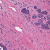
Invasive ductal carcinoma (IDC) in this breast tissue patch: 0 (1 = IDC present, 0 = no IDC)